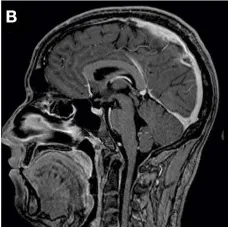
Show sagittal contrast-enhanced T1-weighted MRI-sequences. No evidence of thrombosis in the sagittal superior sinus at day 12 following vaccination.
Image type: radiology (mri)